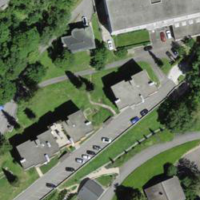
EUNIS habitat code: 54
Species observed at this site:
Astrantia major
Lasius emarginatus
Acer pseudoplatanus